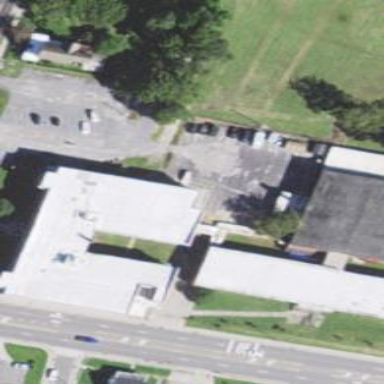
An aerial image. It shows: School building.